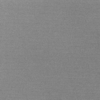
Label: dusty